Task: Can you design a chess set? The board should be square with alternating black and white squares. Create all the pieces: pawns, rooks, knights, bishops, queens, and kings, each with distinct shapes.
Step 3504:
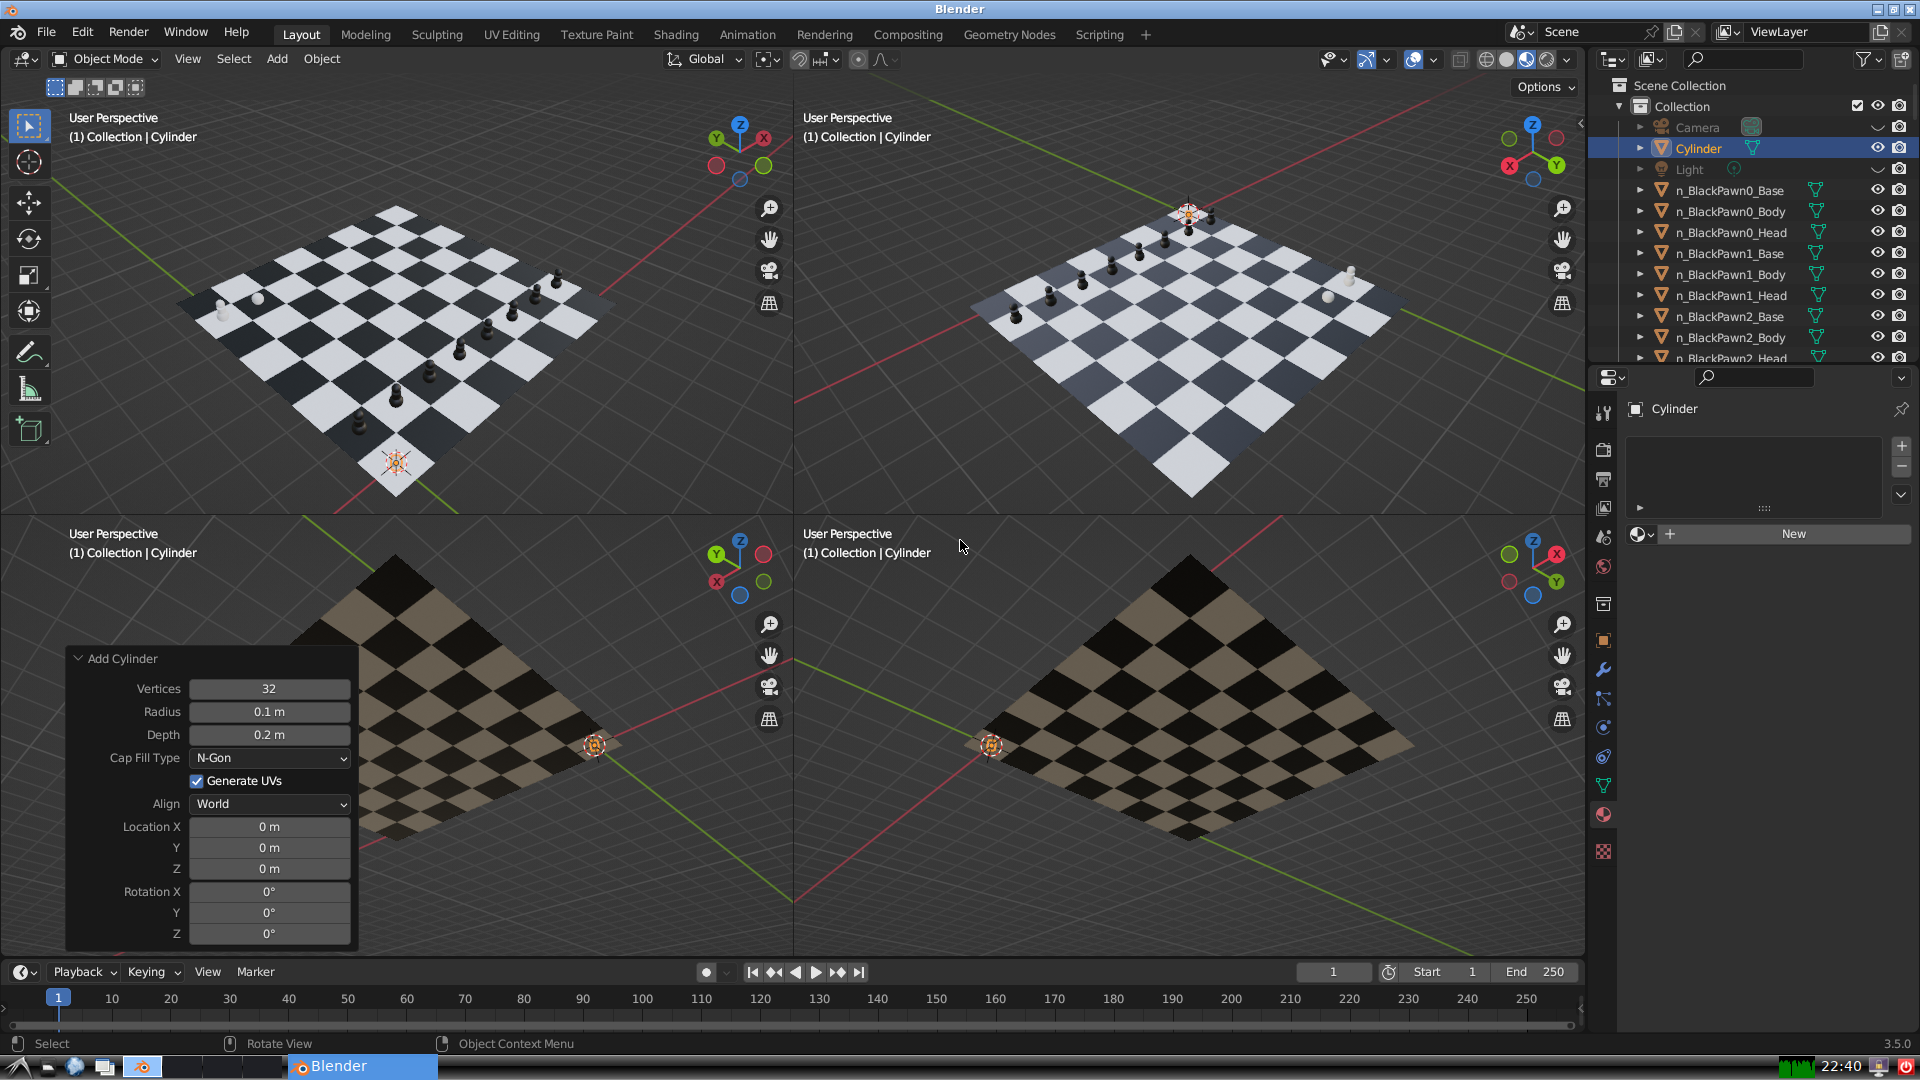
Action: {"mouse_move": [270, 731]}